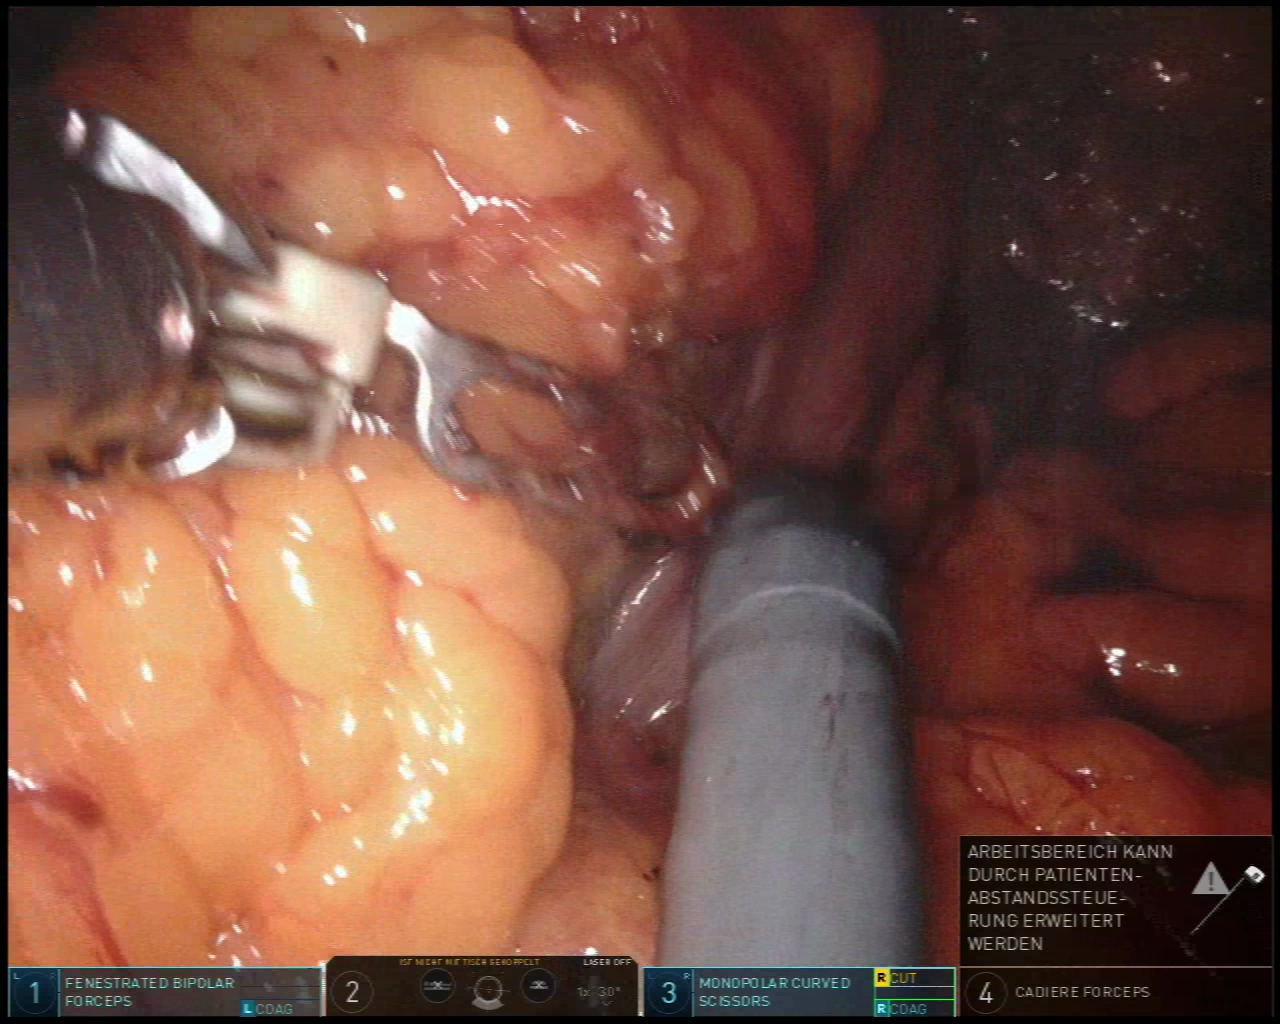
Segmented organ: stomach
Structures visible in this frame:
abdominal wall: no
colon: no
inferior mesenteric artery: no
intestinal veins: no
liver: no
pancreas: no
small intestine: no
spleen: no
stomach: yes
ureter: no
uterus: no
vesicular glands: no